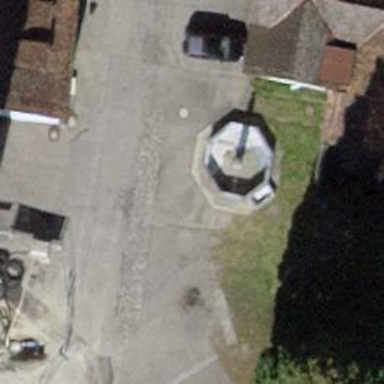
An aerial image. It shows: Memorial statue surrounded by fountain.